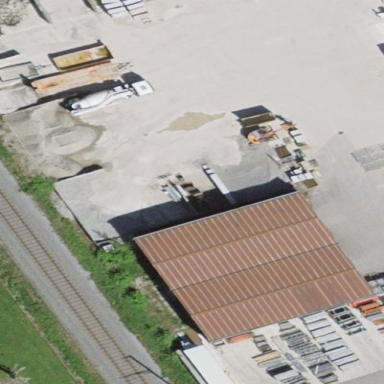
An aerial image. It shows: Industrial building.